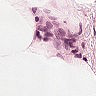
Metastatic tissue present: no